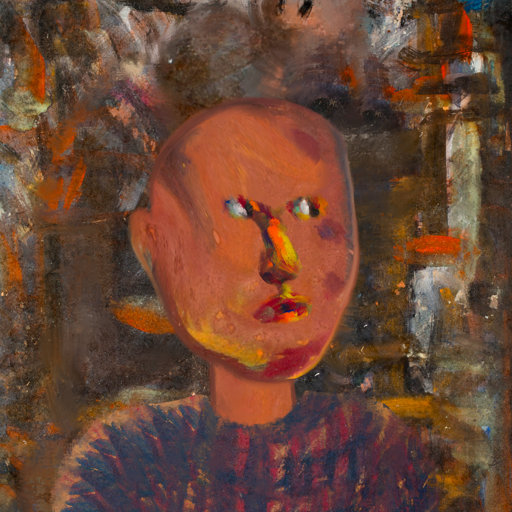
Background: GypsyQueen, Head And Neck Side: Mother_And_Son_Son, Face Side: An_Impression, Bust: In_The_Sun, Hair Side: Blank, Head Accessory: Blank, Second Necklace: Blank, Necklace: Blank, Baby: Blank